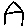
Label: house